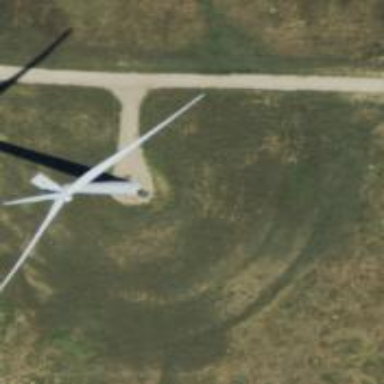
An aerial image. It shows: Wind turbine generator that utilizes wind as its source for generating electricity. It is of the horizontal axis type.